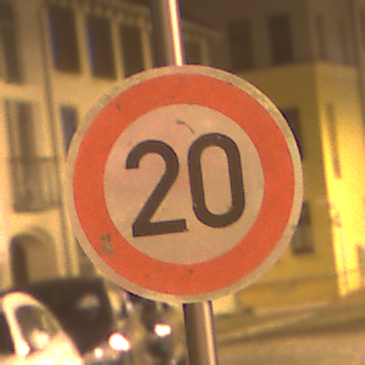
Verkehrszeichen: Geschwindigkeit20
Umgebung: Outdoor, Urban
Tageszeit: Night
Wetter: Clear
Licht: Artificial
Jahreszeit: NotSpecified
Kontrast: HighContrast